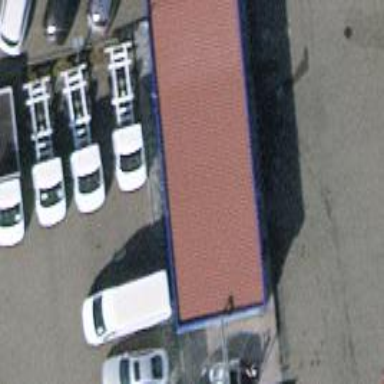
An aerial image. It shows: Car wash facility located inside building.